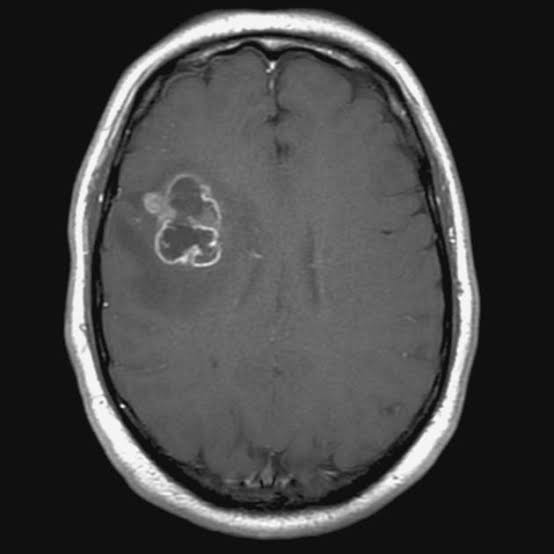
Label: glioma